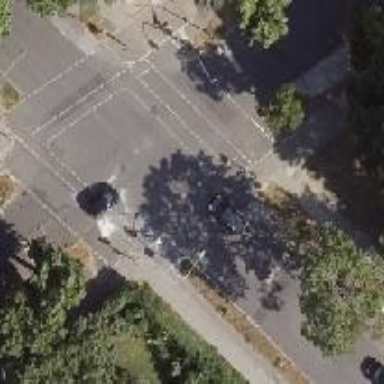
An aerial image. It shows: Road with traffic signals.